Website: home-depot
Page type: billing-address
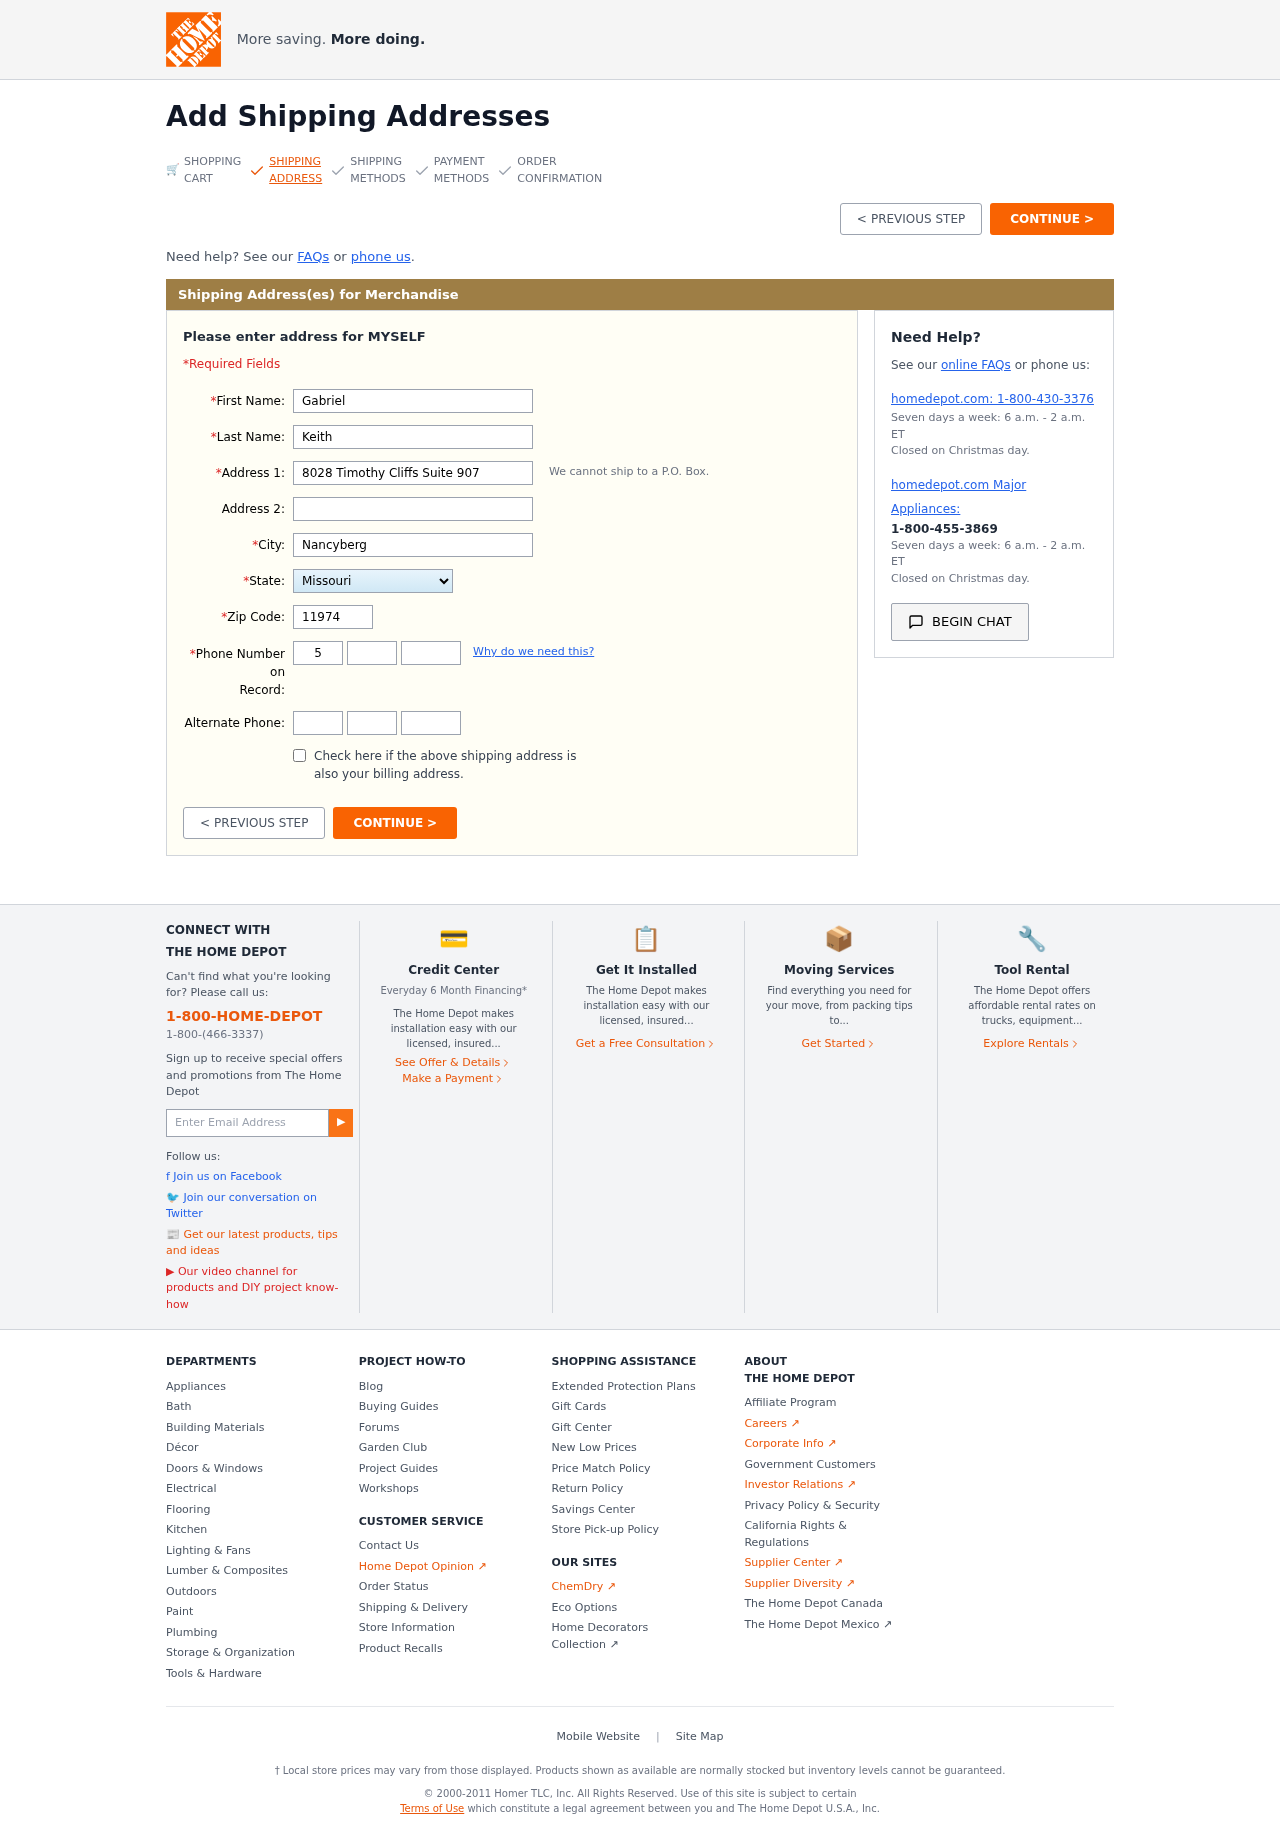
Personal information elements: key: PII_STATE
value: Missouri
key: PII_FIRSTNAME
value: Gabriel
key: PII_LASTNAME
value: Keith
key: PII_STREET
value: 8028 Timothy Cliffs Suite 907
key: PII_CITY
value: Nancyberg
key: PII_POSTCODE
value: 11974
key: PII_PHONE_AREA
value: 551
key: PII_PHONE_PREFIX
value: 785
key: PII_PHONE_LINE
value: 2287
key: PII_PHONE_ALT_AREA
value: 722
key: PII_PHONE_ALT_PREFIX
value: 909
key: PII_PHONE_ALT_LINE
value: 7688